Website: lowes
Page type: order-tracking
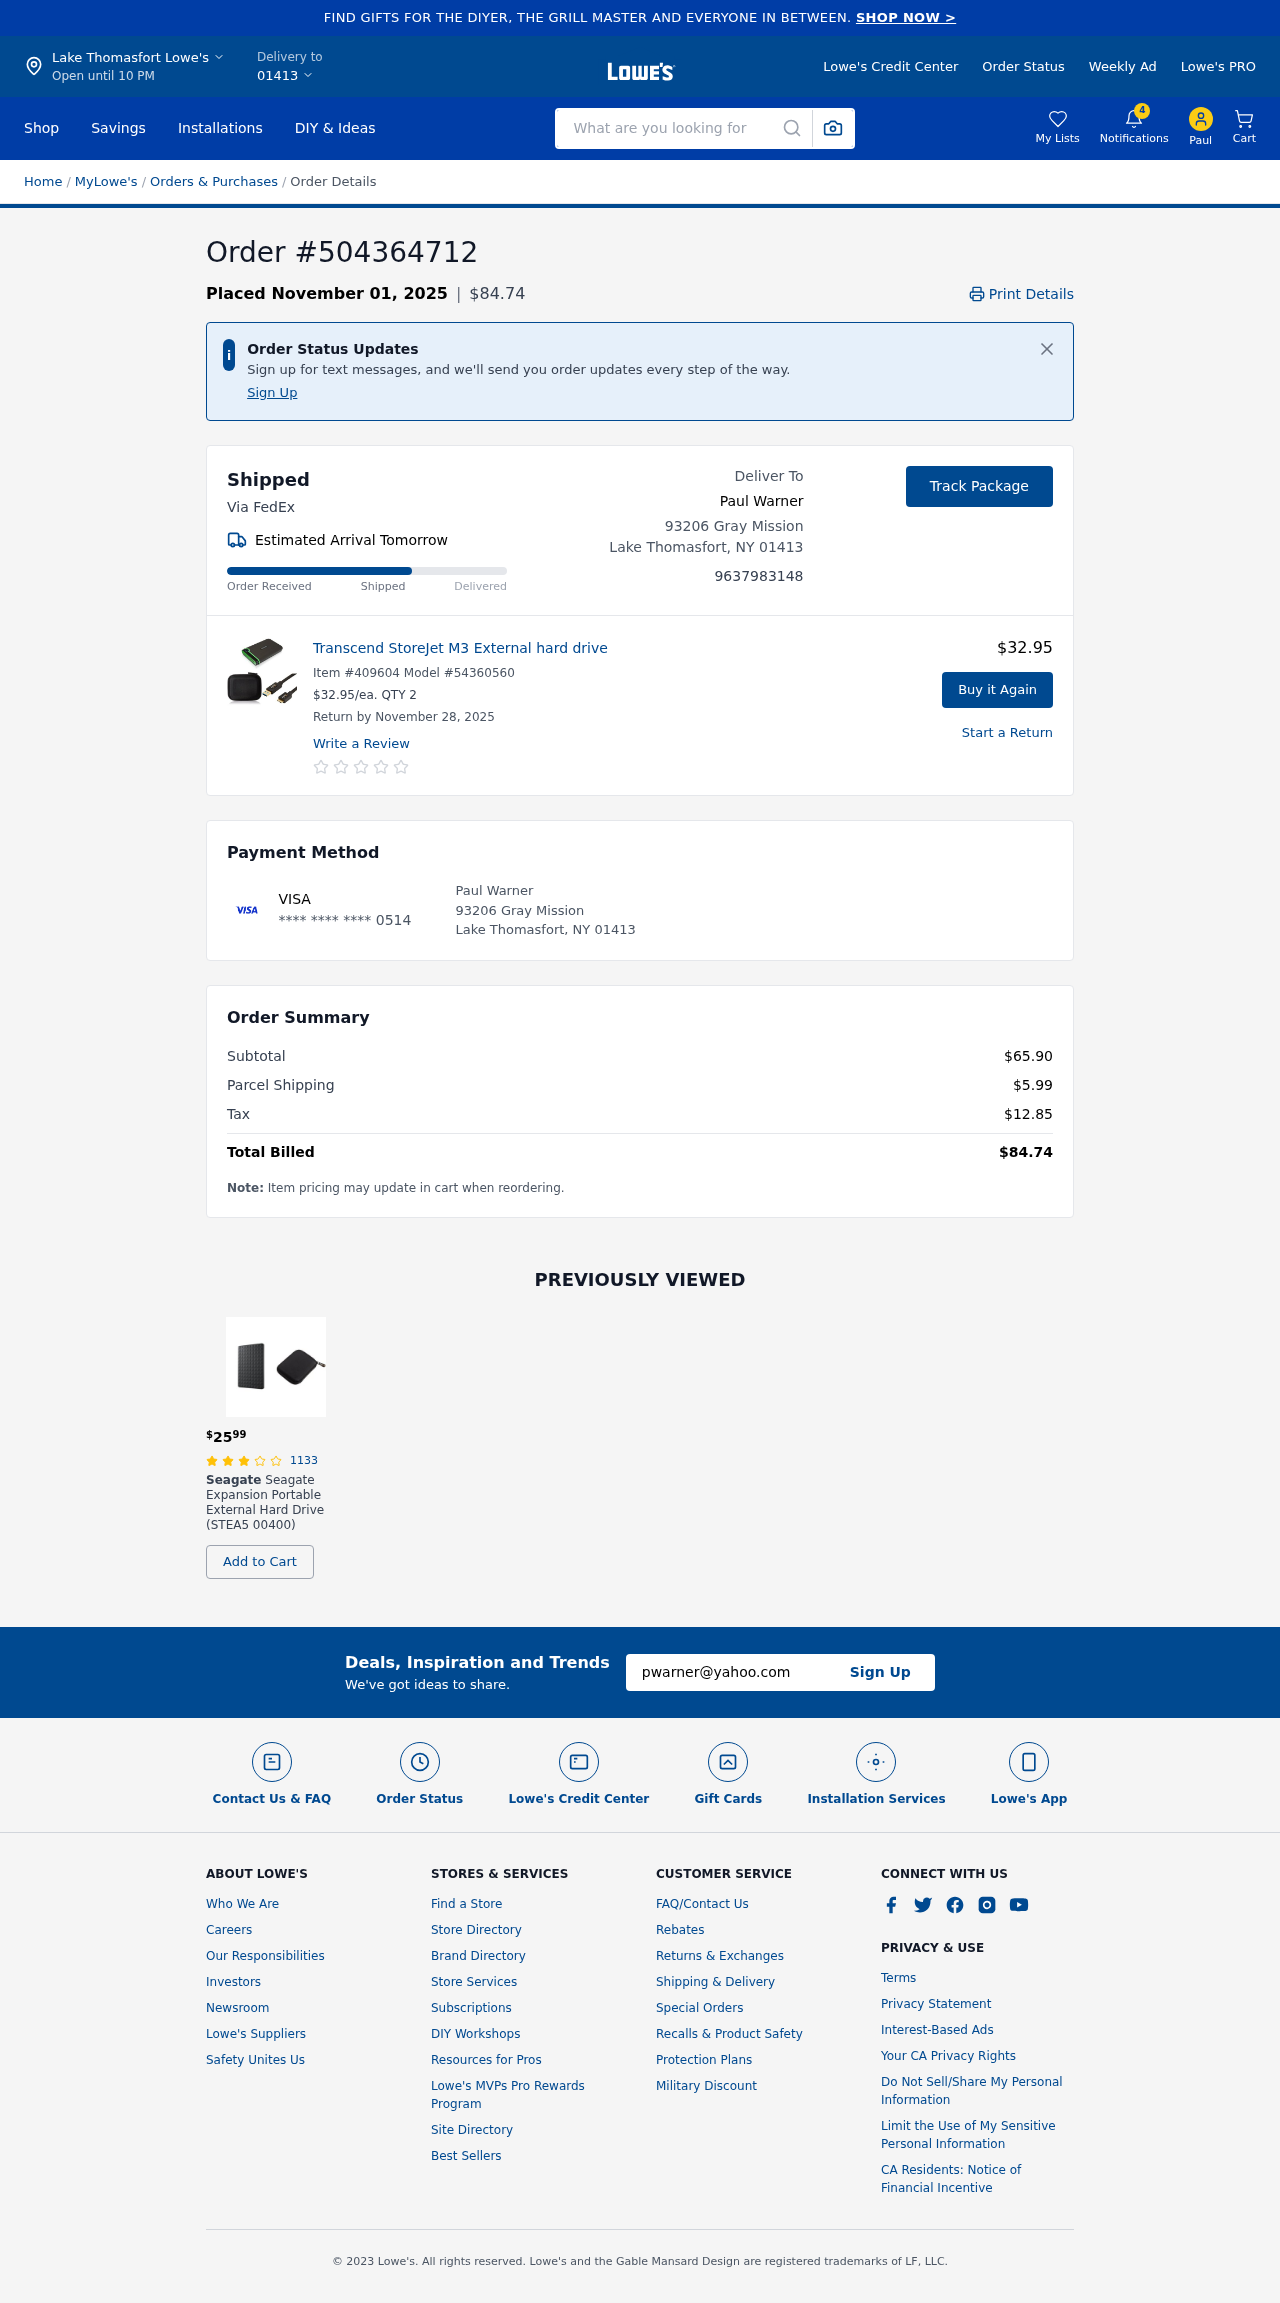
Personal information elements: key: PII_CARD_LAST4
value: **** **** **** 0514
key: PII_CARD_TYPE
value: VISA
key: PII_CITY
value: Lake Thomasfort Lowe's
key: PII_CITY_STATE_ZIP
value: Lake Thomasfort, NY 01413
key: PII_EMAIL
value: pwarner@yahoo.com
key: PII_FIRSTNAME
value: Paul
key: PII_FULLNAME
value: Paul Warner
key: PII_PHONE
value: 9637983148
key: PII_POSTCODE
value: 01413
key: PII_STREET
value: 93206 Gray Mission
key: PII_FULLNAME2
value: Paul Warner
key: PII_STREET2
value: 93206 Gray Mission
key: PII_CITY_STATE_ZIP2
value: Lake Thomasfort, NY 01413
Product elements: key: PRODUCT1_NAME
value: Transcend StoreJet M3 External hard drive
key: PRODUCT1_PRICE
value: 32.95
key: PRODUCT1_QUANTITY
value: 2
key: PRODUCT2_BRAND
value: Seagate
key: PRODUCT2_NAME
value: Seagate Expansion Portable External Hard Drive (STEA5 00400)
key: PRODUCT2_NUM_RATINGS
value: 1133
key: PRODUCT2_PRICE
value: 25.99
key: PRODUCT2_RATING
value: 3.3
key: PRODUCT1_ITEM
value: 409604
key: PRODUCT1_MODEL
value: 54360560
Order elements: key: ORDER_ID
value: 504364712
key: ORDER_DATE
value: Placed November 01, 2025
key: ORDER_TOTAL
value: $84.74
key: ORDER_DELIVERY_DATE
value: Estimated Arrival Tomorrow
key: ORDER_RETURN_BY_DATE
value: Return by November 28, 2025
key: ORDER_SUBTOTAL
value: $65.90
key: ORDER_SHIPPING_COST
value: $5.99
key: ORDER_TAX
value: $12.85
Search elements: key: HEADER_SEARCH
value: What are you looking for
Other elements: key: NOTIFICATION_COUNT
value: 4